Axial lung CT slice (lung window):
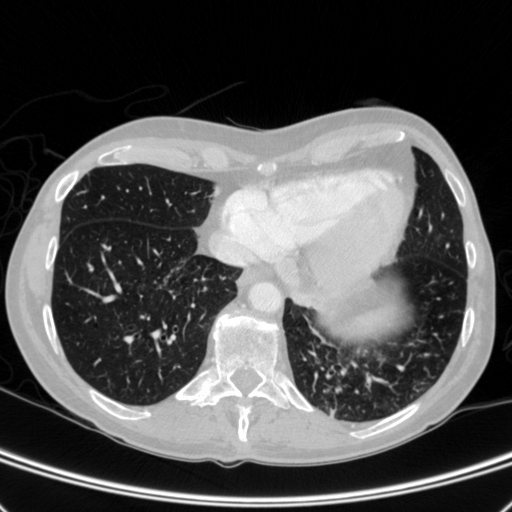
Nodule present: no